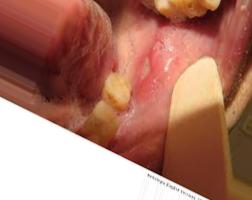
Condition: Mouth Ulcer